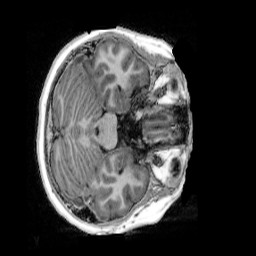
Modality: UNIT1_denoised
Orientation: axial
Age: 12
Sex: female
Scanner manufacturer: siemens
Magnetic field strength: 3 T
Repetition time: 4 s
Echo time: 0.00303 s